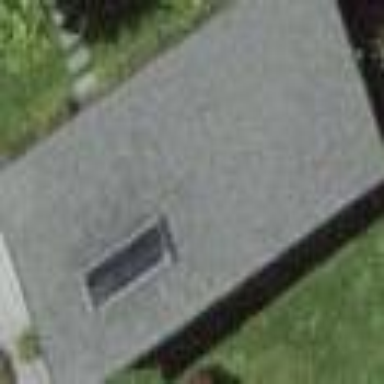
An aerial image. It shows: Shed building.